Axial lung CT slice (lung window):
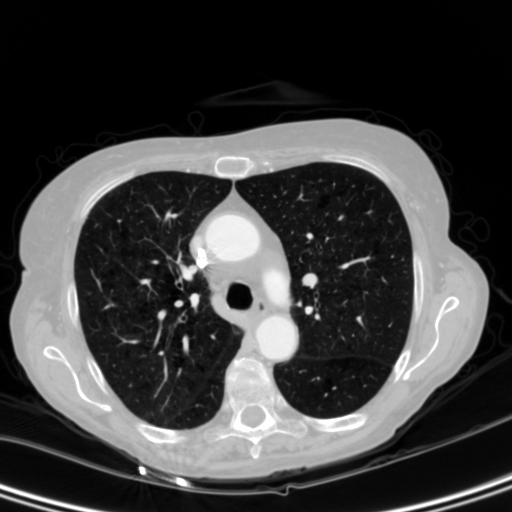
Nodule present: no